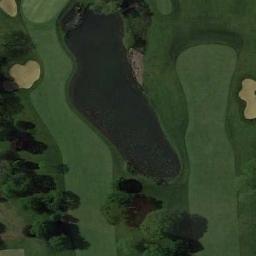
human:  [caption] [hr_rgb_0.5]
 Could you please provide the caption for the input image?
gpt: Lots of trees are near the golf course .

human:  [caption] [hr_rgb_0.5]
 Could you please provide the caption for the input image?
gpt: At the intersection of the three paths, There are two bunkers .

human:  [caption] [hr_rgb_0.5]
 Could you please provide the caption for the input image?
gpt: The golf course has a lake, Some fairways, Barrier trees and sandpits .

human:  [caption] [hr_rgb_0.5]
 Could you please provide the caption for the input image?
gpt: There are several bunkers and lakes and many trees on a large green lawn on the golf course .

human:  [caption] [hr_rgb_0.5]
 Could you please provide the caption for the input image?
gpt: There are two bunkers and a lake on the golf course .